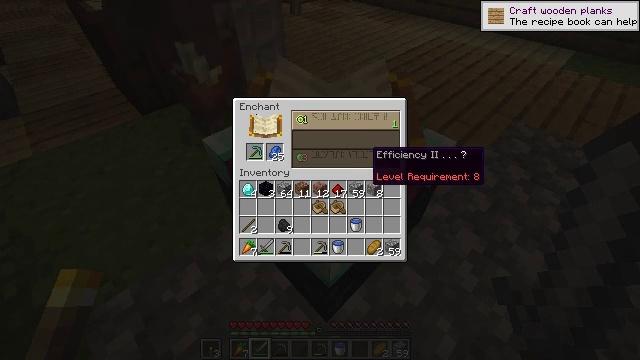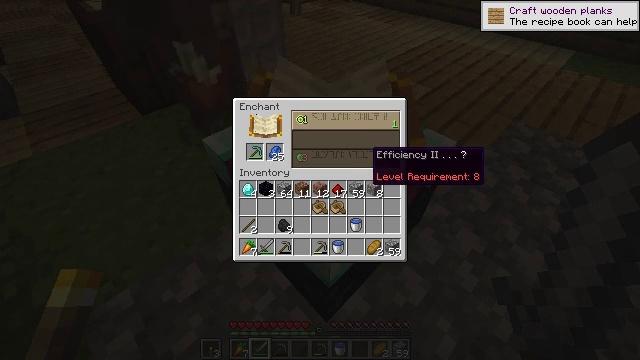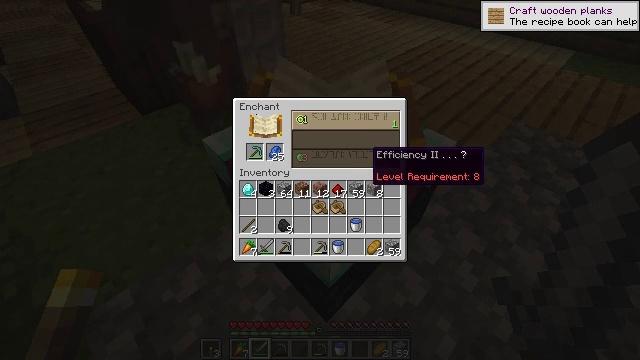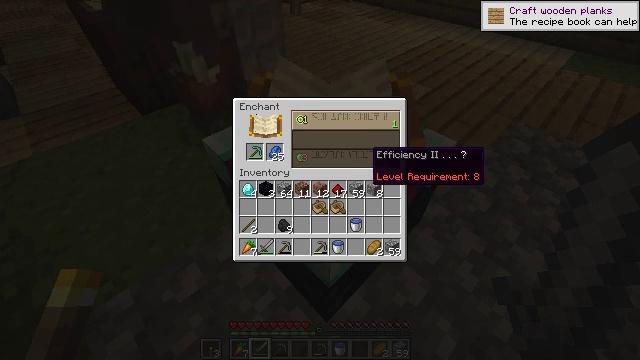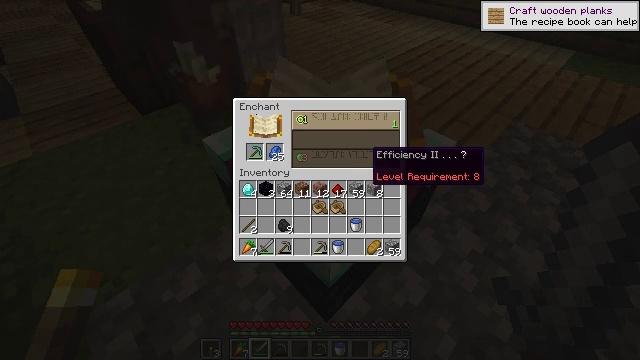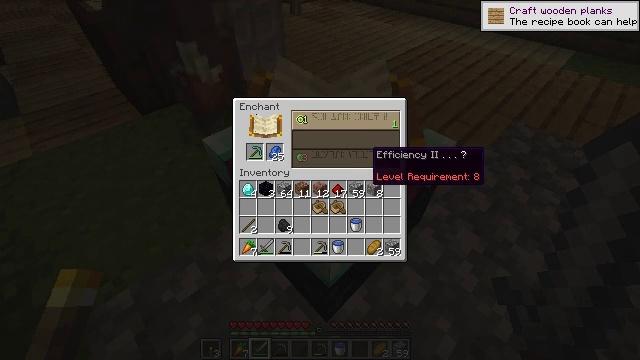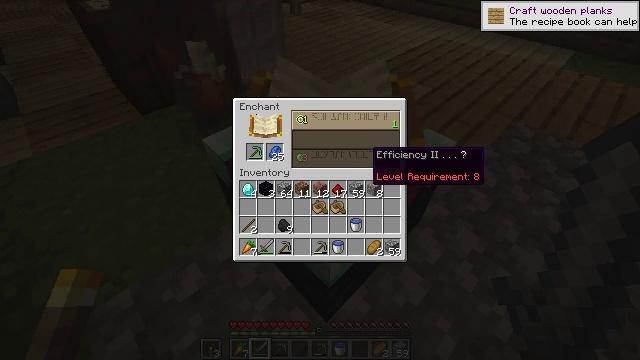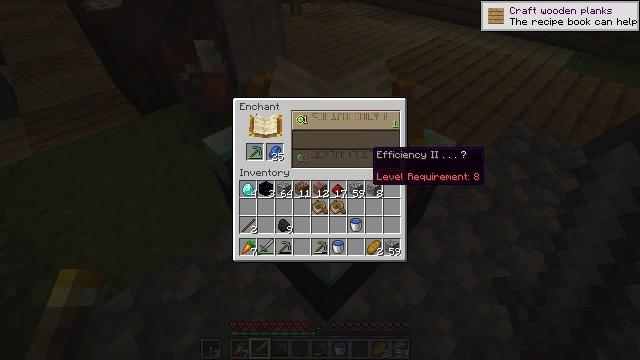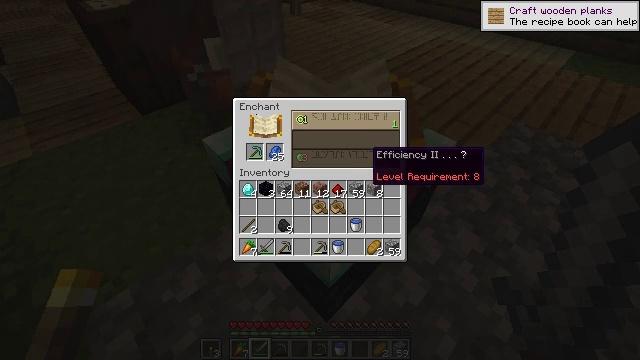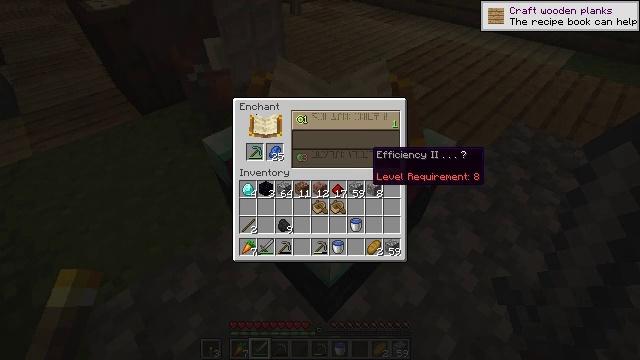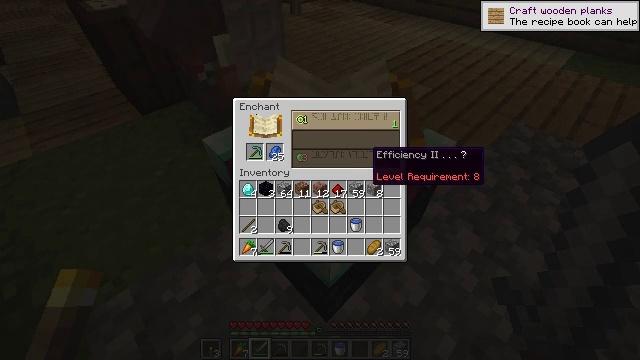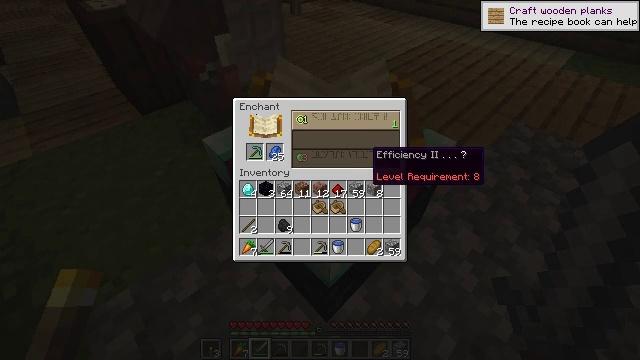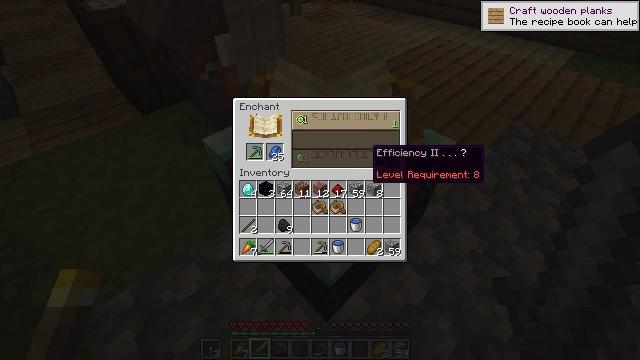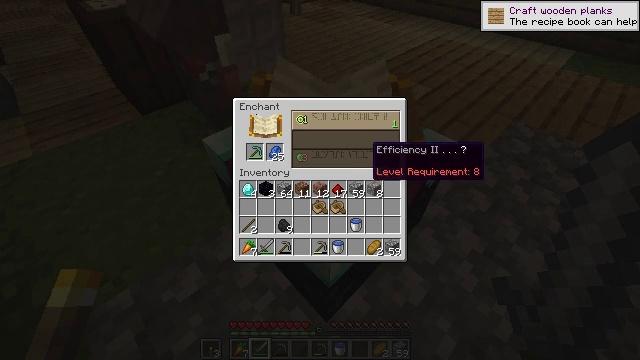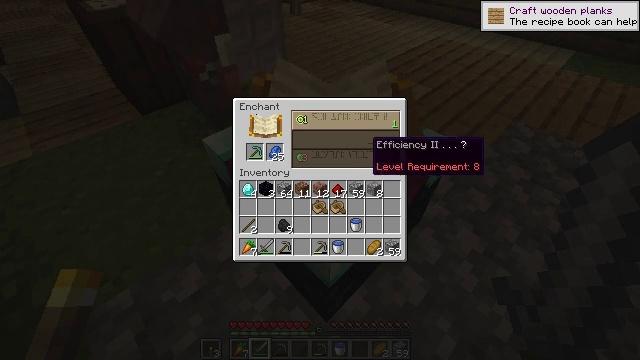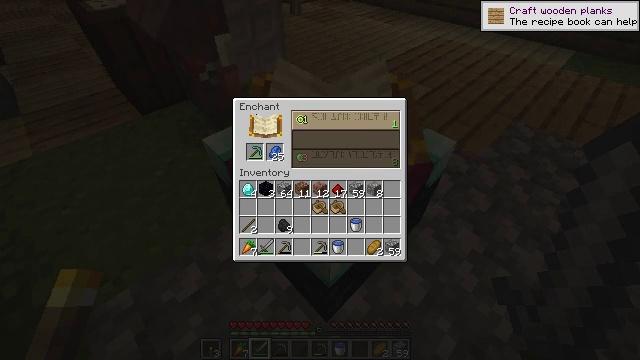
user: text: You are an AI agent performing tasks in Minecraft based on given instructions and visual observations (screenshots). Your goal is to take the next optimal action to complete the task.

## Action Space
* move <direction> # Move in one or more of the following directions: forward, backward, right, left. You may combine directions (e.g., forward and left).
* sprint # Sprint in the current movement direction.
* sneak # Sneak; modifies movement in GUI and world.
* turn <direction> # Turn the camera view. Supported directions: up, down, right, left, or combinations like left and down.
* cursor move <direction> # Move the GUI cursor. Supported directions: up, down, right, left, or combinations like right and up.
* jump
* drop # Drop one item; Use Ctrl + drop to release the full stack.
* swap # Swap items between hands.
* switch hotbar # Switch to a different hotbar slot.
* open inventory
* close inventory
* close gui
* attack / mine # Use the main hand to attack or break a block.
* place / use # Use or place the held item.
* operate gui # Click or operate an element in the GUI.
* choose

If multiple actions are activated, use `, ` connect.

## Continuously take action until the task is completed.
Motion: motion action
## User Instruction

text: Drop a bread.
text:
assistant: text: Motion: no_op
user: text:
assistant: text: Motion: no_op
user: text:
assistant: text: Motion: no_op
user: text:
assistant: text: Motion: no_op
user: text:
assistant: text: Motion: no_op
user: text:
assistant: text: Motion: no_op
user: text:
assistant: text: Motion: no_op
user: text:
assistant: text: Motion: no_op
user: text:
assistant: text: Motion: no_op
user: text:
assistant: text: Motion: no_op
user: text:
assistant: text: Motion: no_op
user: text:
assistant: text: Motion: no_op
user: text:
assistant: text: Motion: no_op
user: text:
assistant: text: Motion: no_op
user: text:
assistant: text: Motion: cursor move up
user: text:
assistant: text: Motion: cursor move up
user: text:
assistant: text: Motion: no_op
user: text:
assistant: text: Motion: no_op
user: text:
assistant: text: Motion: no_op
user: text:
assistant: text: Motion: no_op
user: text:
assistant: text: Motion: no_op
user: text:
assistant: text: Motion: no_op
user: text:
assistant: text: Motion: no_op
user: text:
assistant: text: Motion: no_op
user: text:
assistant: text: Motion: no_op
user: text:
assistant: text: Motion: no_op
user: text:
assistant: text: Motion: no_op
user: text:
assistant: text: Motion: no_op
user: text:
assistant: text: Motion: no_op
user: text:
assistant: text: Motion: no_op